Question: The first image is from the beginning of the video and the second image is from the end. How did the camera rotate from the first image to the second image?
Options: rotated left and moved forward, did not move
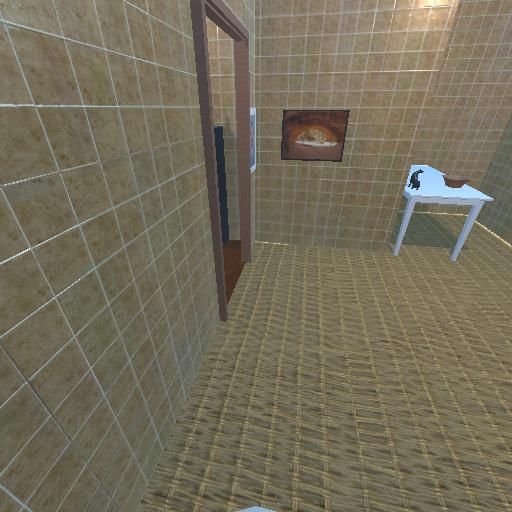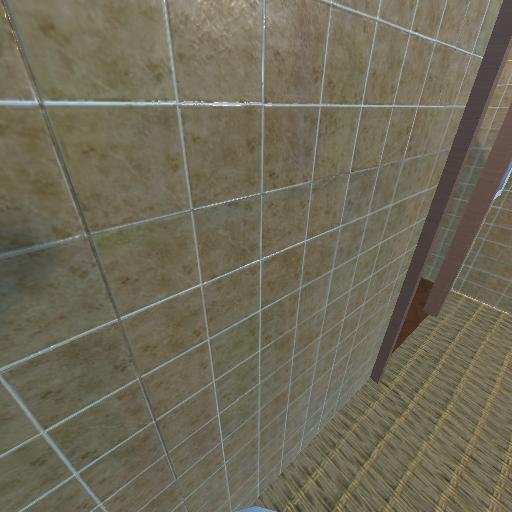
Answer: rotated left and moved forward